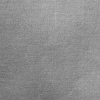
Atmospheric dust classification: dusty